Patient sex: F
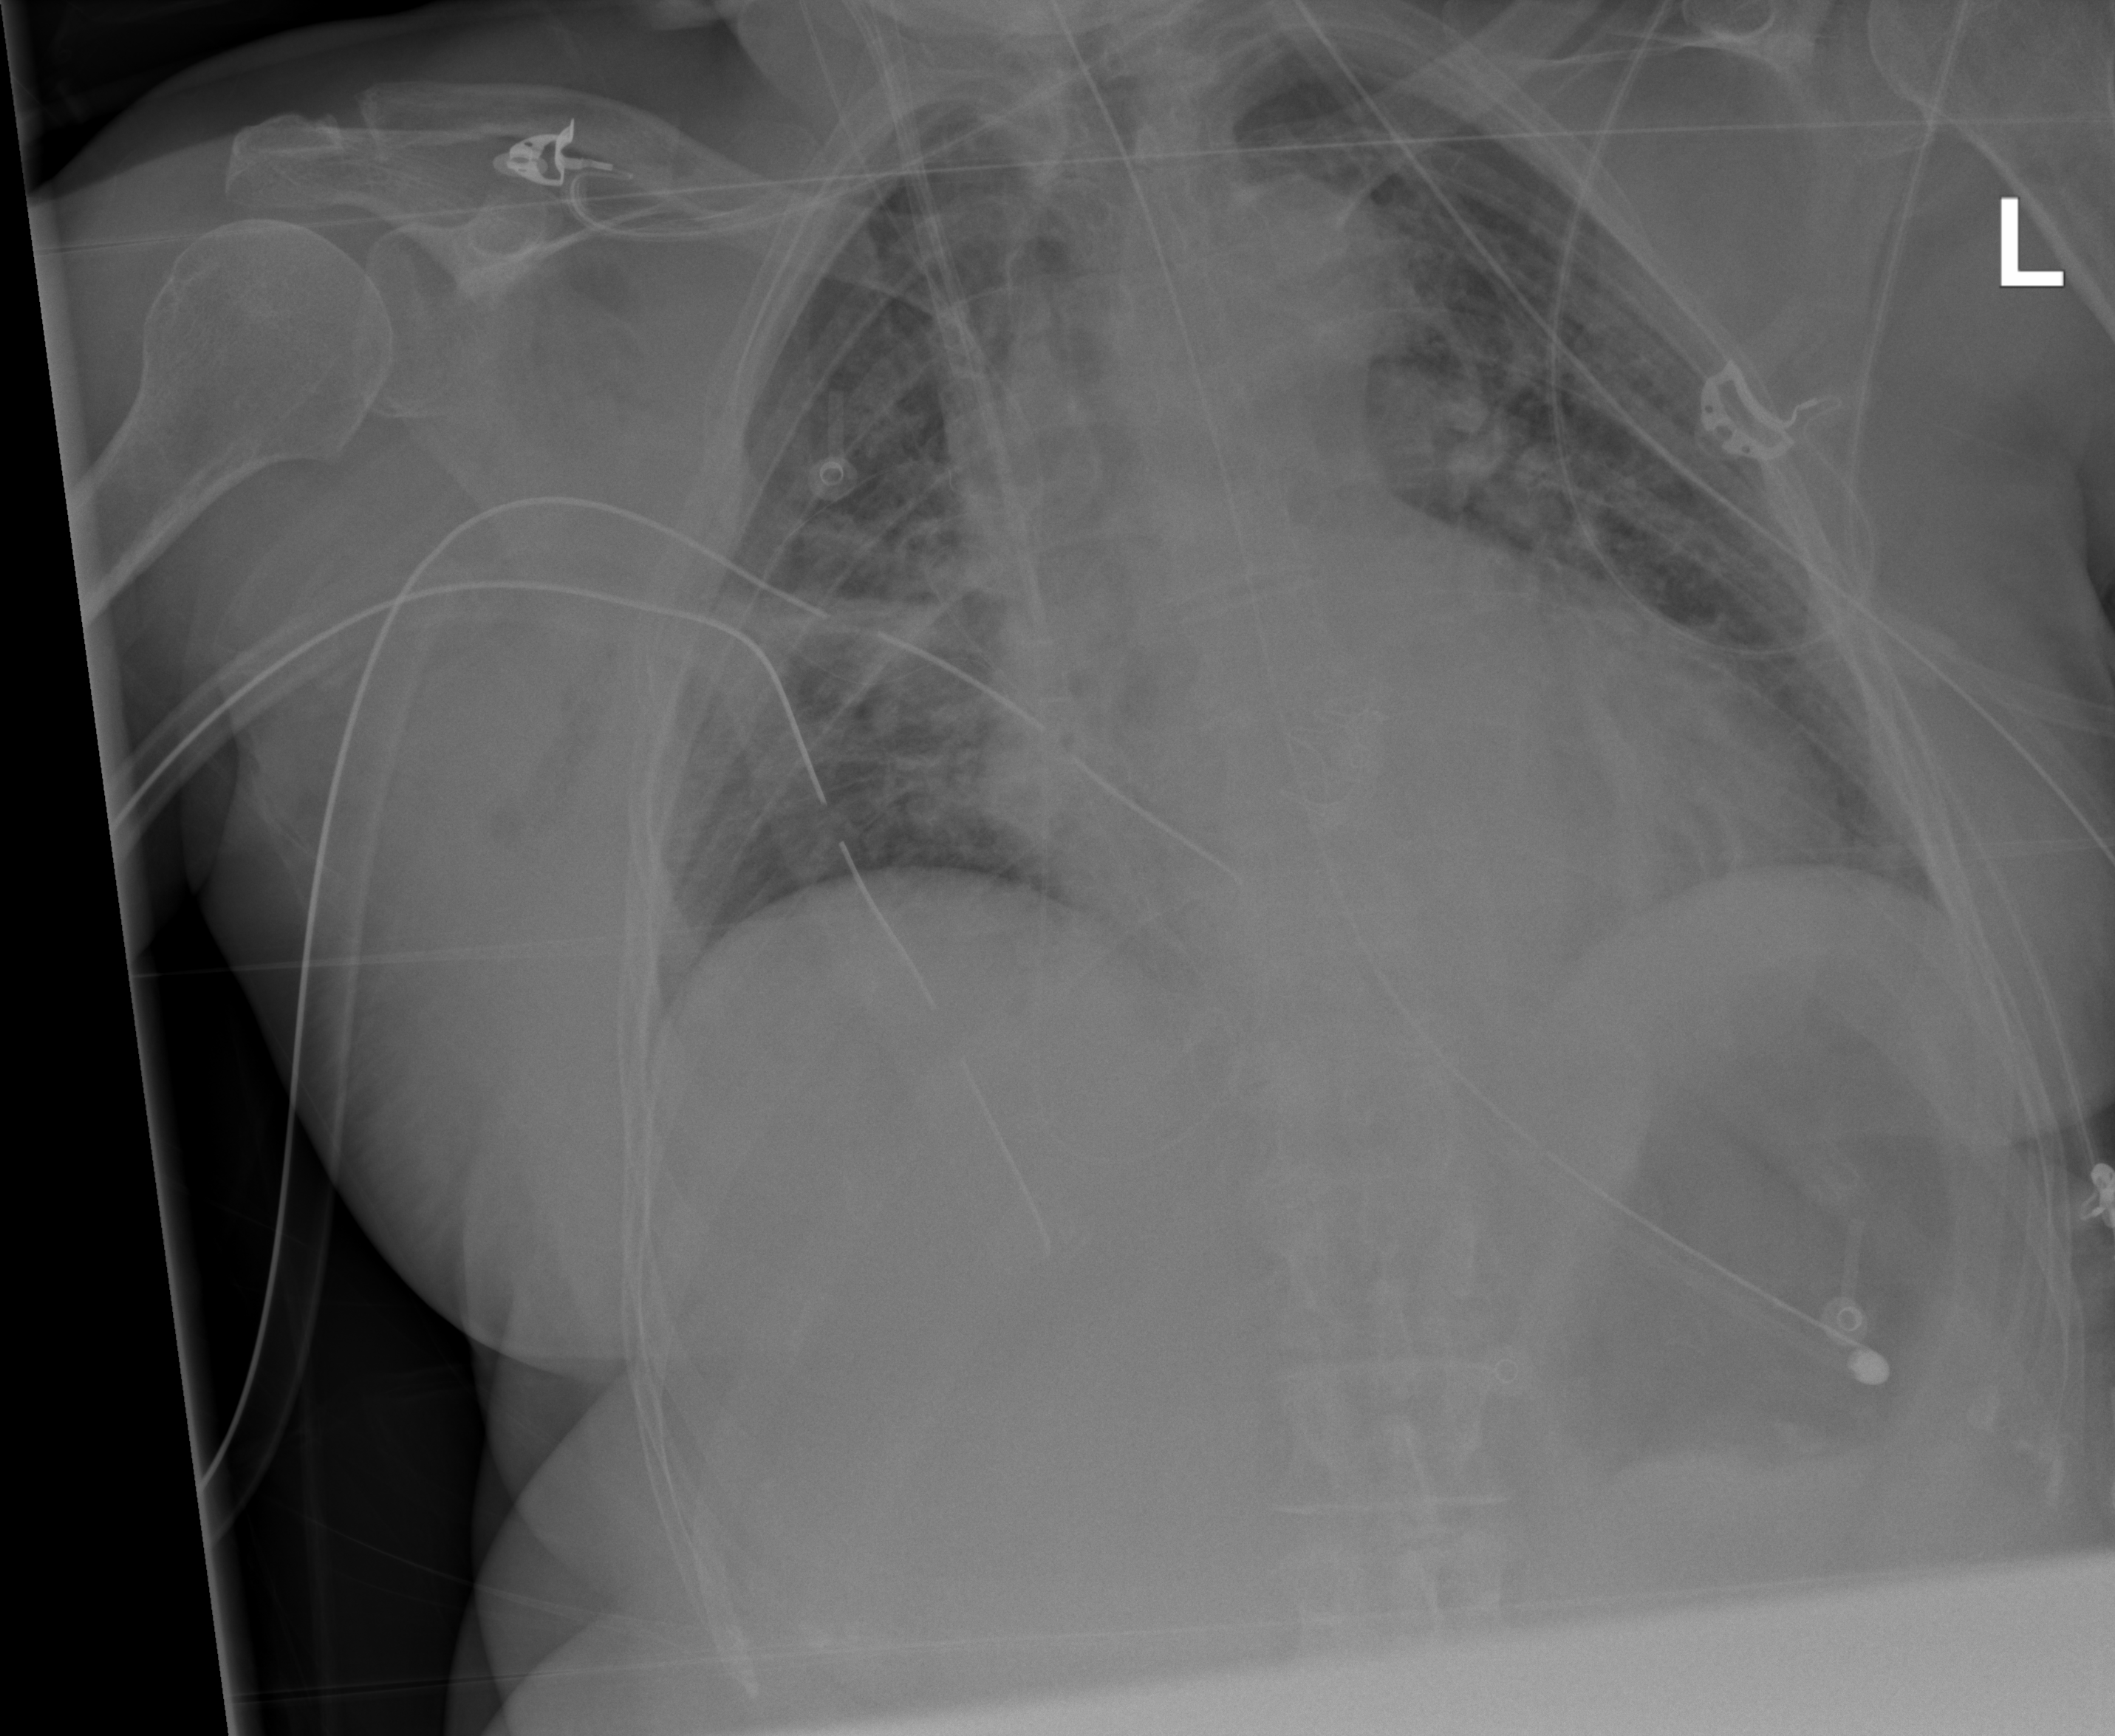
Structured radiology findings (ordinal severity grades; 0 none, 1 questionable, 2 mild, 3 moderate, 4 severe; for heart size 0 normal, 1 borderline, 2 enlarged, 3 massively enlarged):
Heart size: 2
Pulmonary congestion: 2
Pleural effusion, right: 0
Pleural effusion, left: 0
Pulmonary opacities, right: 2
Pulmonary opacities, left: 2
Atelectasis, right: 2
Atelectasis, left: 2